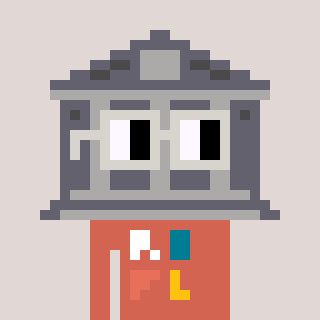
a pixel art character with square light gray glasses, a bank-shaped head and a peachy-colored body on a warm background